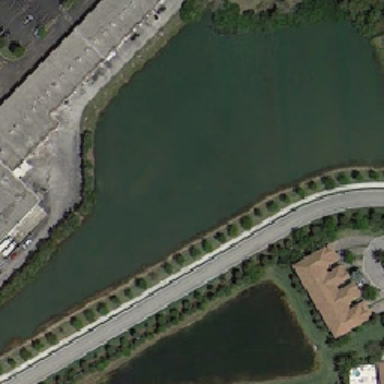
This irregular pond located in a busy area has green water and is surrounded by plants .